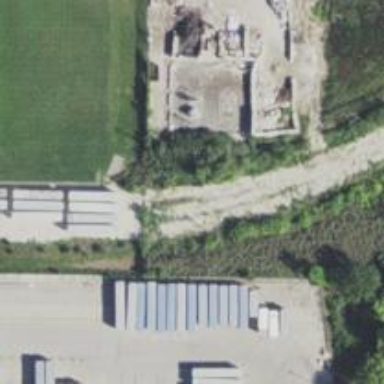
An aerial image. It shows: Abandoned railway yard is depicted.